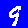
Digit: 9